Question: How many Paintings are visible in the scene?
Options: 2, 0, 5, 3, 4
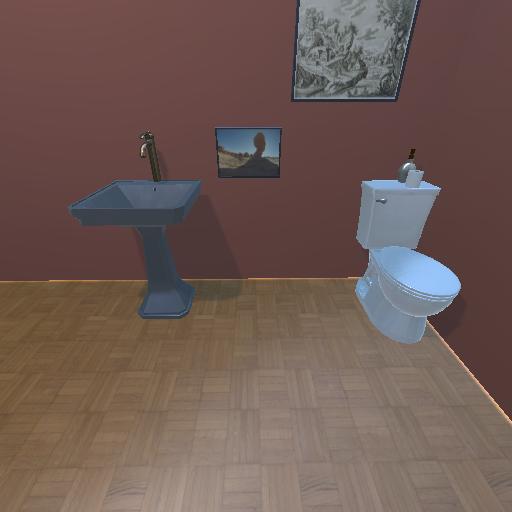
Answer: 2